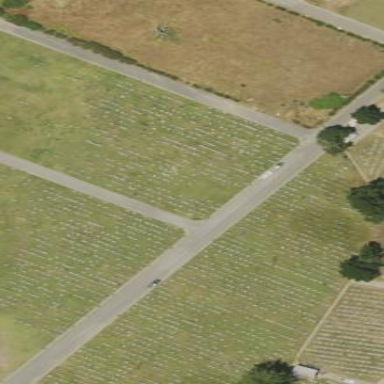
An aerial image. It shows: Cemetery.